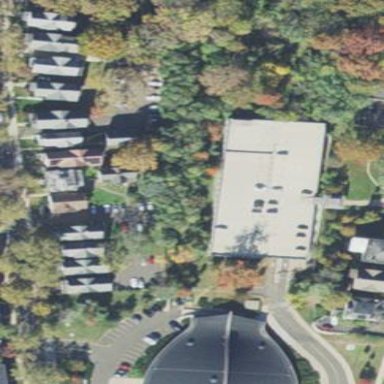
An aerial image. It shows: University building with parking amenity.